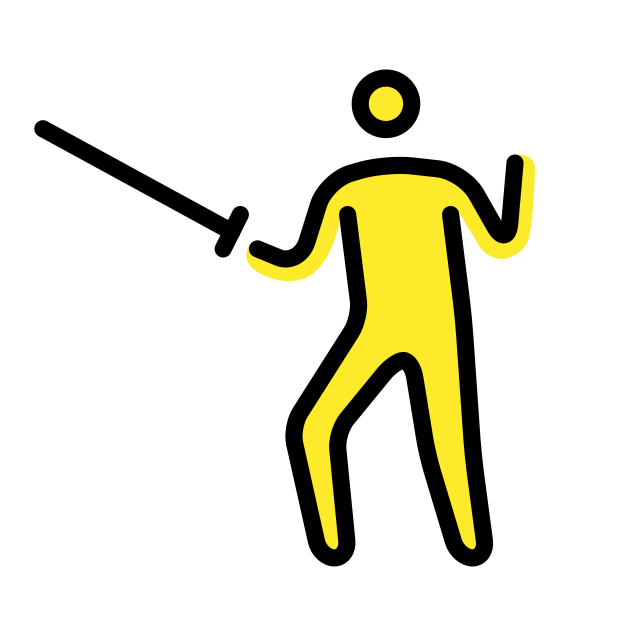
person fencing